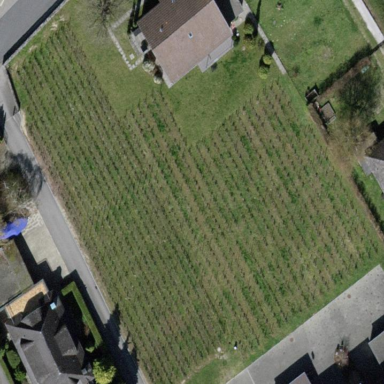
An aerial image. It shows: Vineyard with grape crops.